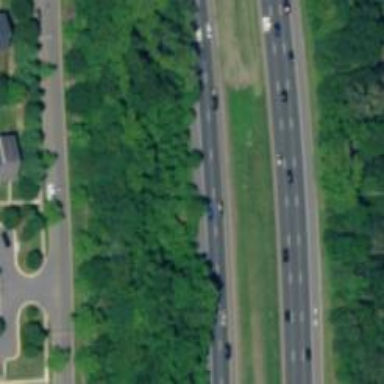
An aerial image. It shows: Motorway.